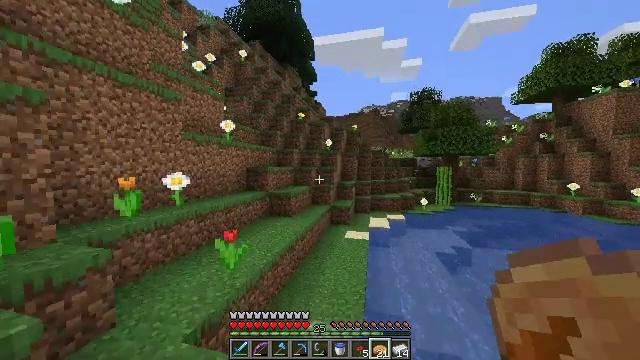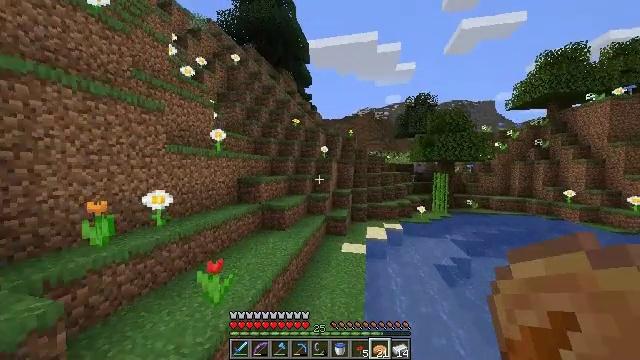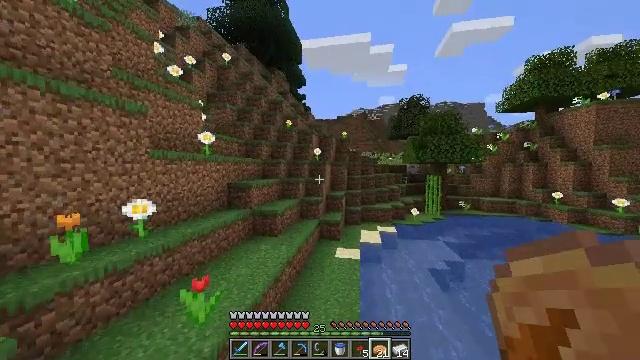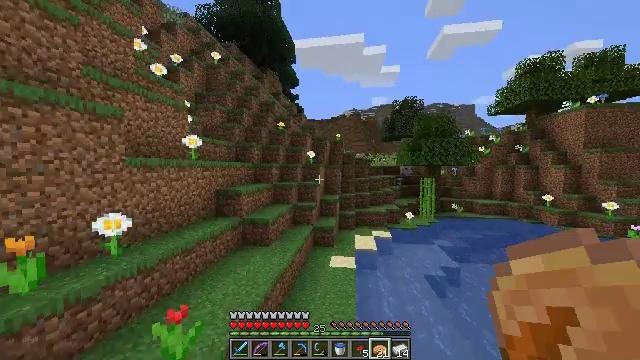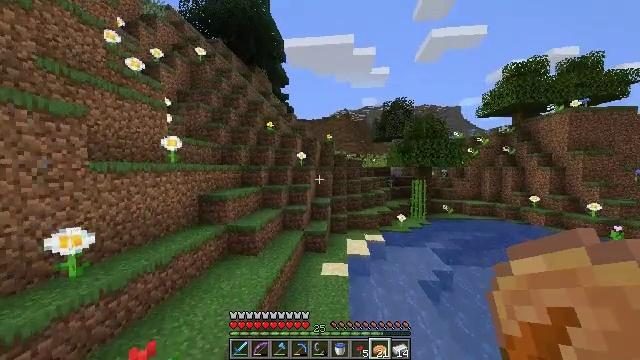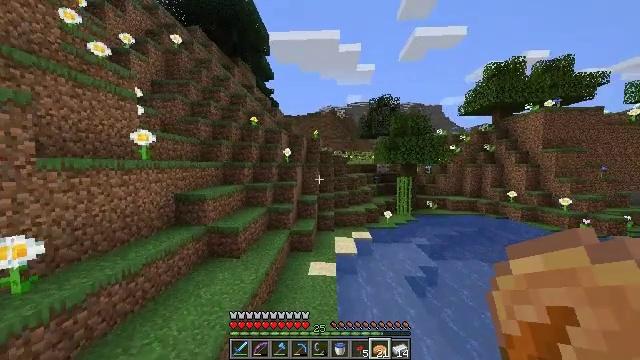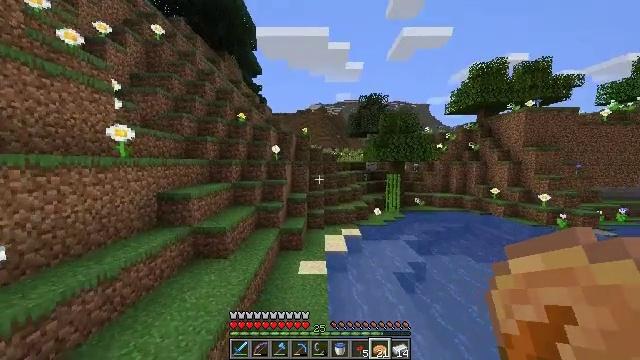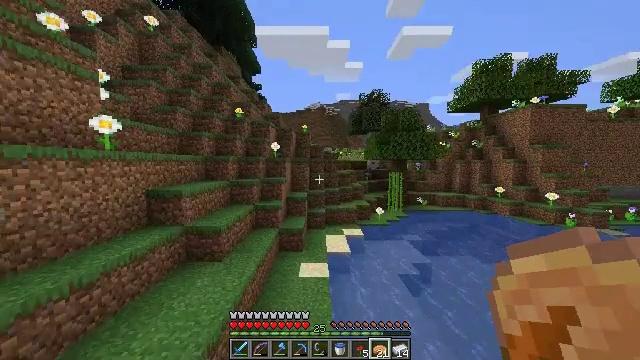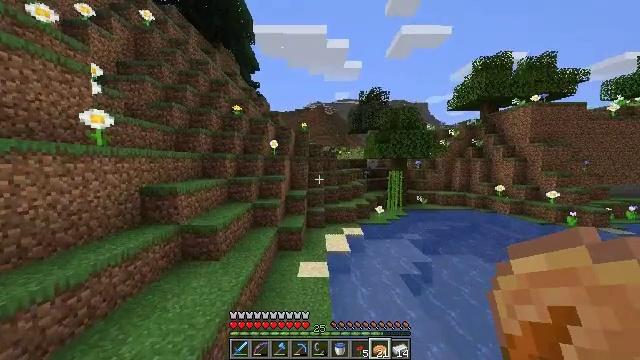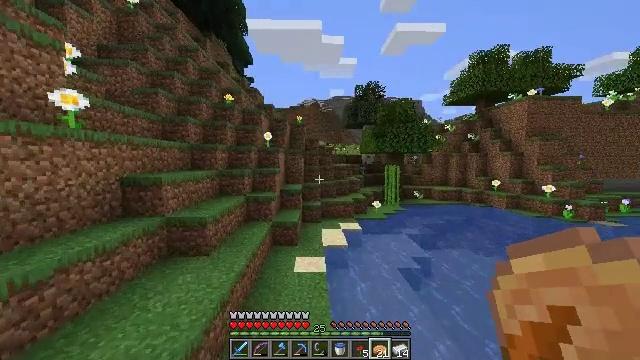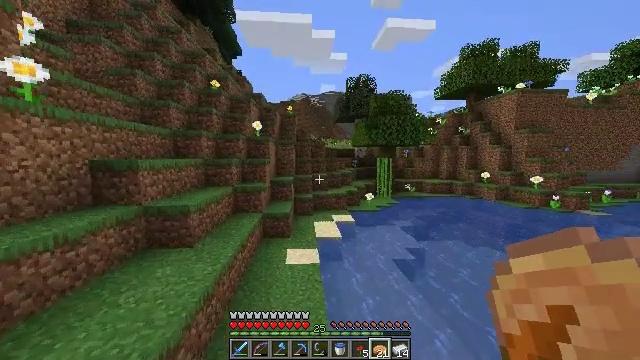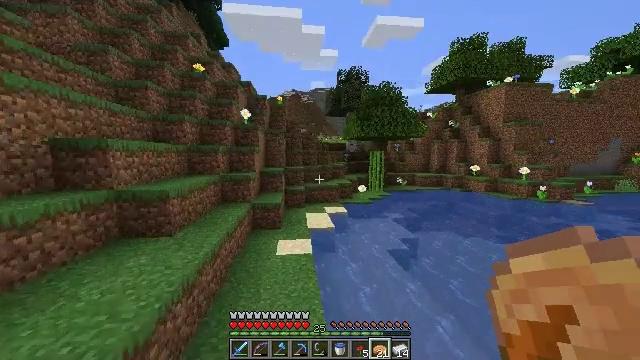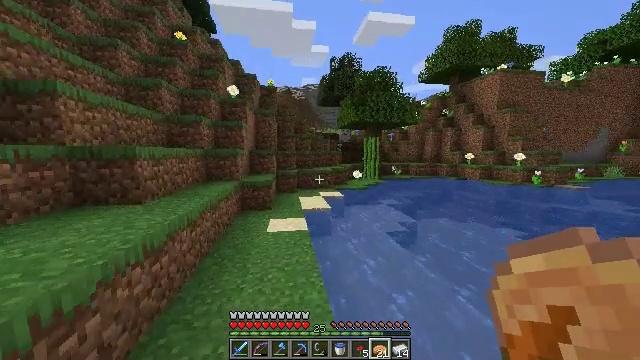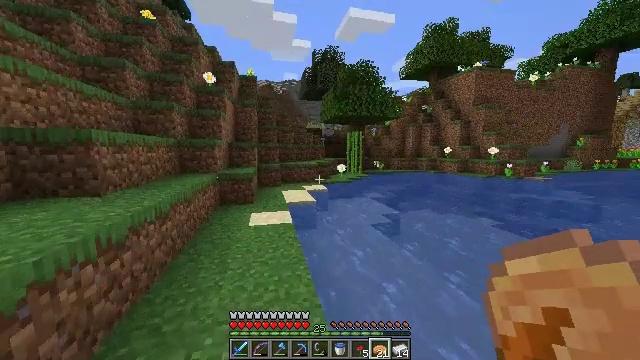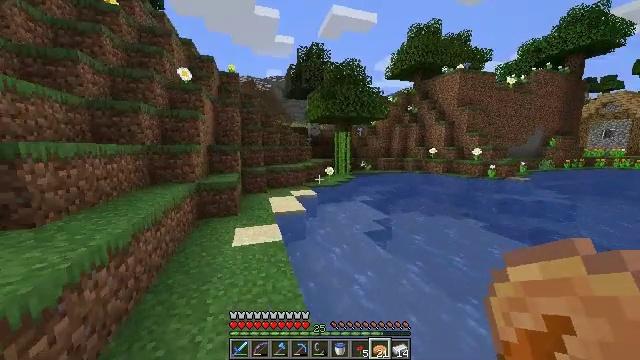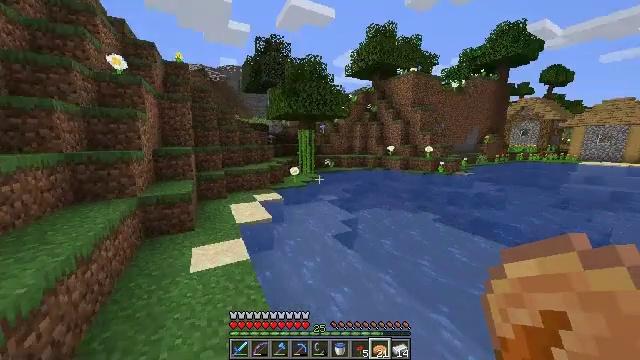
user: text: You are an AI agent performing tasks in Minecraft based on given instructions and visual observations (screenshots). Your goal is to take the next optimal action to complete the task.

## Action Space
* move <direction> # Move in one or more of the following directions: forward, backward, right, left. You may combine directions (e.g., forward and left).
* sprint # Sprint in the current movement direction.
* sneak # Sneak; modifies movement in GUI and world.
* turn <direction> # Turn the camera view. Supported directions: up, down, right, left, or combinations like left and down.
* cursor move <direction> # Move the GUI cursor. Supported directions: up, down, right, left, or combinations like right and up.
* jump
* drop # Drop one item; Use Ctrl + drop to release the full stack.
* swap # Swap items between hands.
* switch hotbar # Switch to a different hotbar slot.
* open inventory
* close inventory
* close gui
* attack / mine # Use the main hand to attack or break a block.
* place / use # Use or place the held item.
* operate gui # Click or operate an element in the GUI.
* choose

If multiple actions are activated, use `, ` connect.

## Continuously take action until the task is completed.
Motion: motion action
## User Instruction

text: Harvest the oxeye daisy.
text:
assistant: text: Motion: move forward, sprint, turn right, jump
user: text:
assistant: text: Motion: move forward, sprint, turn right, jump
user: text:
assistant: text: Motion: move forward, sprint, turn right, jump
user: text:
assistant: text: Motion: move forward, sprint, turn right, jump
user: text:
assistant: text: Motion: move forward, sprint, turn right, jump
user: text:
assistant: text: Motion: move forward, sprint, turn right, jump
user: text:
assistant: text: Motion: move forward, sprint, jump
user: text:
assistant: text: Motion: move forward, sprint, jump
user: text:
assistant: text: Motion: move forward, sprint, turn right, jump
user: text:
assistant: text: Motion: move forward, sprint, turn right, jump
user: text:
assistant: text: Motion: move forward, sprint, turn right, jump
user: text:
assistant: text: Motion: move forward, sprint, turn right, jump
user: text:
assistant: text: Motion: move forward and move left, sprint, turn right, jump
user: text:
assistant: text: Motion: move forward and move left, sprint, turn right, jump
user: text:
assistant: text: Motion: move forward and move left, sprint, turn right and down, jump
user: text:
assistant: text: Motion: move forward and move left, sprint, turn right and down, jump
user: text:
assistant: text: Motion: move forward and move left, sprint, turn right, jump
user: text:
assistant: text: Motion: move forward and move left, sprint, jump
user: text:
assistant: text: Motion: move forward and move left, sprint, jump
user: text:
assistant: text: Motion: move forward and move left, sprint, jump
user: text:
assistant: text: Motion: move forward and move left, sprint, turn left, jump
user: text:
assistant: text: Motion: move forward and move left, sprint, turn left, jump
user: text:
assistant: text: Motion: move forward and move left, sprint, turn left, jump
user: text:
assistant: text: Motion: move forward and move left, sprint, turn left, jump
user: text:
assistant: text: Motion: move forward and move left, sprint, jump
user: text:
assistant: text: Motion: move forward and move left, sprint, jump
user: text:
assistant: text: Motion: move forward and move left, sprint, turn right, jump
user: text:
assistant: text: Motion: move forward and move left, sprint, turn right, jump
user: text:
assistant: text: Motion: move forward and move left, sprint, turn right, jump
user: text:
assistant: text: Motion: move forward and move left, sprint, turn right, jump